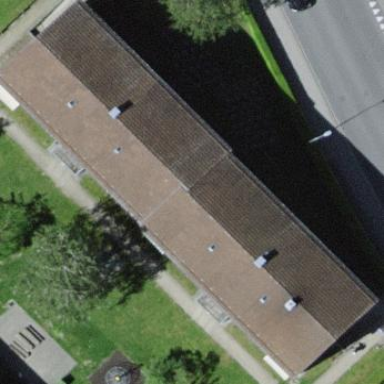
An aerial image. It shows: Image showing building with apartments.